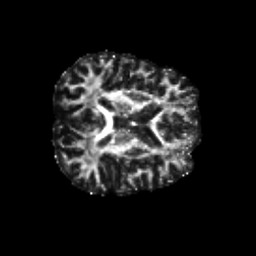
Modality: FA
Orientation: axial
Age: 50
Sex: male
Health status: healthy
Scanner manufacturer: siemens
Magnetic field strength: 3 T
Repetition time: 10.8 s
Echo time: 0.082 s